Field crop: tomato
Growth stage: 1
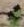
Species: solanum